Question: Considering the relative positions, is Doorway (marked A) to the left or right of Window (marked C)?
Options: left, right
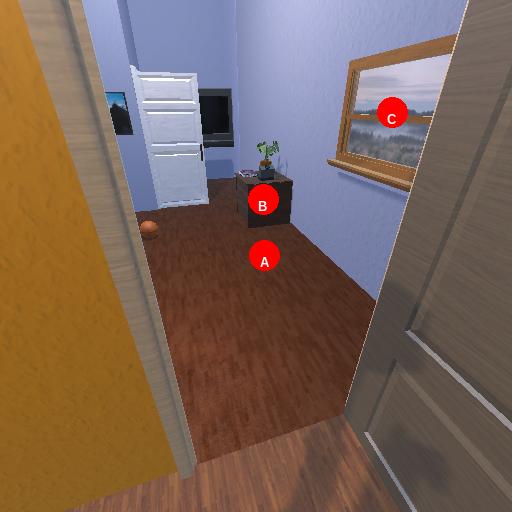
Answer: left